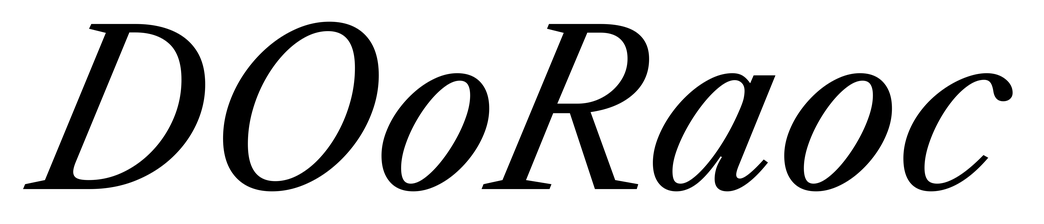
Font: LibreCaslonText-Italic_Italic